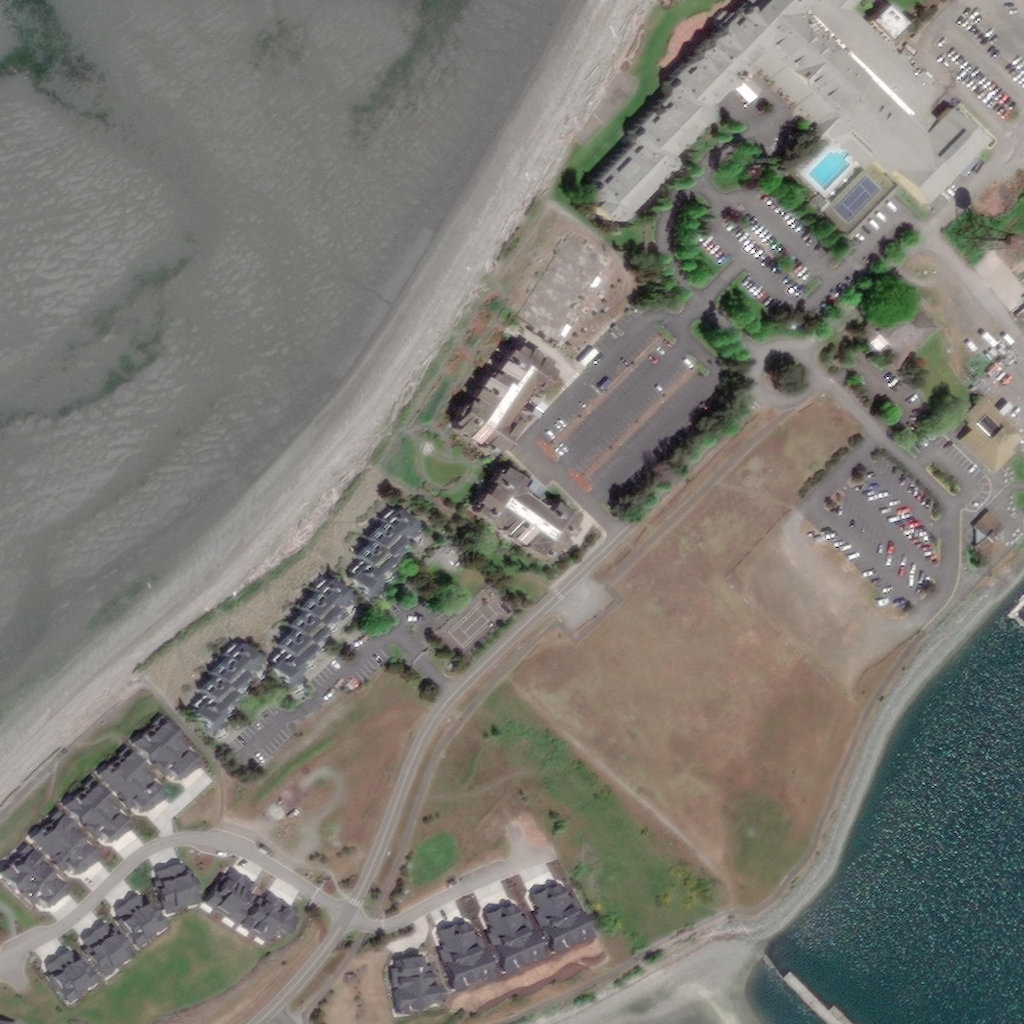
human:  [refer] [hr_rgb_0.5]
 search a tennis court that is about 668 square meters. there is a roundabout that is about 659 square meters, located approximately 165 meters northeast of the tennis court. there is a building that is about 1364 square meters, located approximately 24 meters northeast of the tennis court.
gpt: <box>[[42, 57, 49, 64, 0]]</box>

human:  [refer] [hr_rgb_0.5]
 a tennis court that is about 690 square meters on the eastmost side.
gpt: <box>[[79, 15, 87, 23, 0]]</box>

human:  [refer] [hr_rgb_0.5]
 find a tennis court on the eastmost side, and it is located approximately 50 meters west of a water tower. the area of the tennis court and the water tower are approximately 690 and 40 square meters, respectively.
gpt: <box>[[79, 15, 87, 23, 0]]</box>